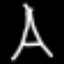
Label: The Eiffel Tower